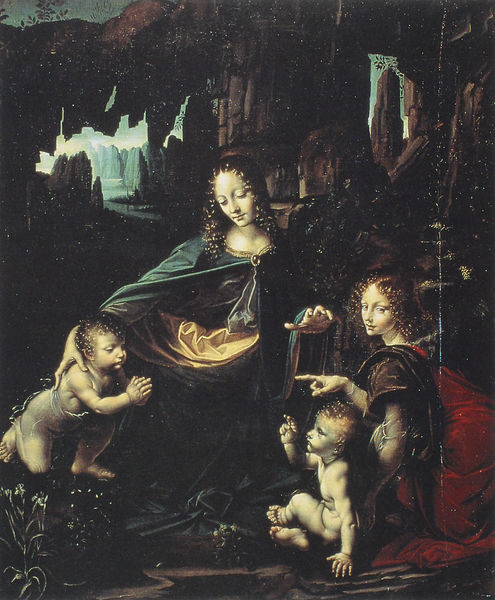
Titel: Madonna in der Felsengrotte
Künstler: Nordeuropäische Künstler
Institution: Kopenhagen, Staatsmuseum für Kunst
Schlagwörter: baum, blau, dunkel, felsen, gemälde, hand, himmel, nackt, umhang, wasser, frauen, mädchen, see, sitzen, blume, blumen, braun, frau, frisur, grau, kleid, licht, schmuck, schwarz, blick, rot, tuch, weg, johannes, steine, hände, natur, gewand, gold, haare, mantel, familie, kind, mutter, pflanze, brosche, höhle, locken, seide, kinder, engel, küste, zwei, berge, fels, baby, zeigefinger, jungfrau, knien, beten, kleinkind, dunke, christus, jesus, segen, segnen, grotte, heilige, anbeten, maria, madonna, anbetung, louvre, säugling, kleinkinder, leonardo, da vinci, johannes der täufer, blauer umhang, felslandschaft, schützen, muttergottes, unsere liebe frau, säuglinge, felsengrotte, madonna mit dem kind, licht#, felsengrottenmadonna, felsengrotten, gottesgebärerin, maria von nazaret